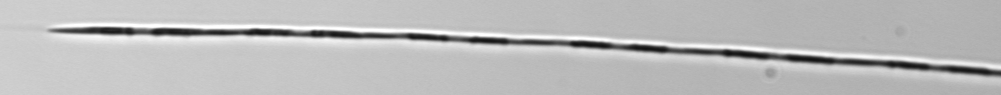
Label: Pseudo-nitzschia